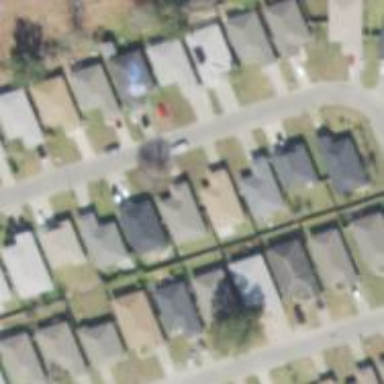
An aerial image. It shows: Driveway.